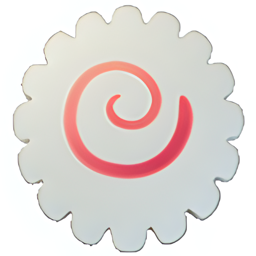
Name: fish cake with swirl design
Emoji: 🍥
Group: Food & Drink
Sub-group: food-asian